Field crop: tomato
Growth stage: 2
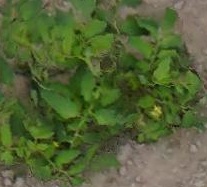
Species: tomato